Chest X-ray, PA view. Patient: 70 years old, sex M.
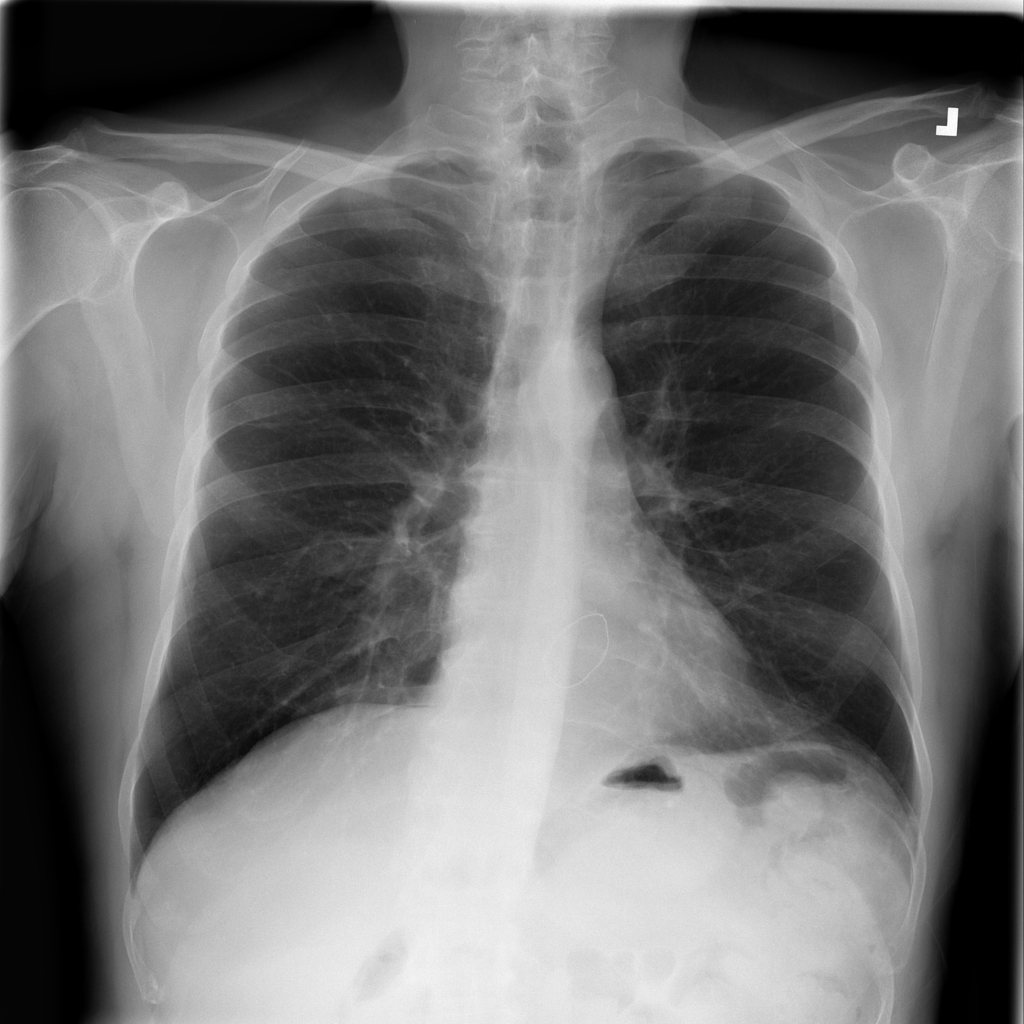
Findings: No Finding